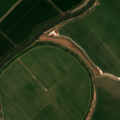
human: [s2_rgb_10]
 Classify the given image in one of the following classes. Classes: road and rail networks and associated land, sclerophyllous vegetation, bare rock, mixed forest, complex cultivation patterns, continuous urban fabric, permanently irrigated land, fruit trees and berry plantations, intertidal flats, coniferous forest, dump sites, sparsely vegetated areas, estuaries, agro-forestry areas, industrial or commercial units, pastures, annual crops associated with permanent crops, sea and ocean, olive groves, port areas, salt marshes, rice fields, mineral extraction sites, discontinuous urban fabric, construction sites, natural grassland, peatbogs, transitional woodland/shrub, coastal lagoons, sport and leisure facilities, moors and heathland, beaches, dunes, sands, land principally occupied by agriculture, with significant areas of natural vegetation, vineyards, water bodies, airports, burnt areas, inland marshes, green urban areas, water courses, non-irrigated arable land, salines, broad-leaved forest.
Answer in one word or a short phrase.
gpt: permanently irrigated land, rice fields